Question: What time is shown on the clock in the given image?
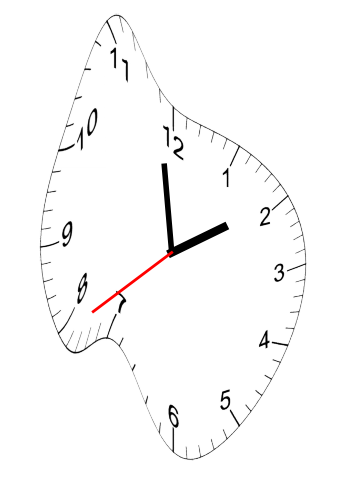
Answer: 01:58:39